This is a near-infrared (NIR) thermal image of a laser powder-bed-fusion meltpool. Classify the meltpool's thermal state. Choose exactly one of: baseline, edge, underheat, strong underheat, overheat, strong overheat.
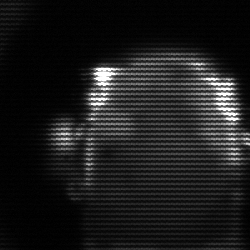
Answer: baseline